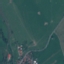
Land use / land cover: Pasture